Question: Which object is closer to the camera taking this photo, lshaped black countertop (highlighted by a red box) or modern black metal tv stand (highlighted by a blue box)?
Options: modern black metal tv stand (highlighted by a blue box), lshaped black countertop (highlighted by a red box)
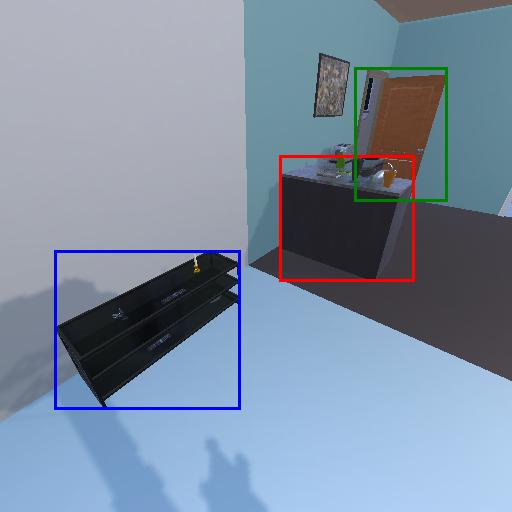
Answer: modern black metal tv stand (highlighted by a blue box)